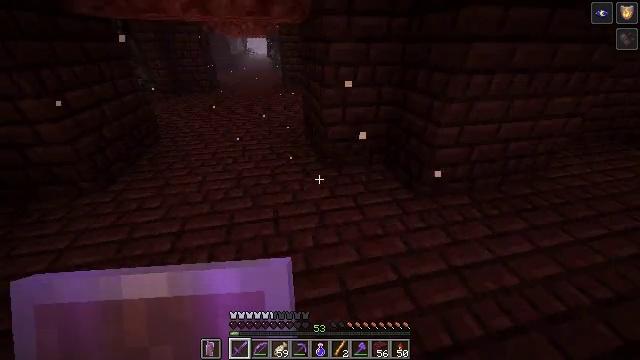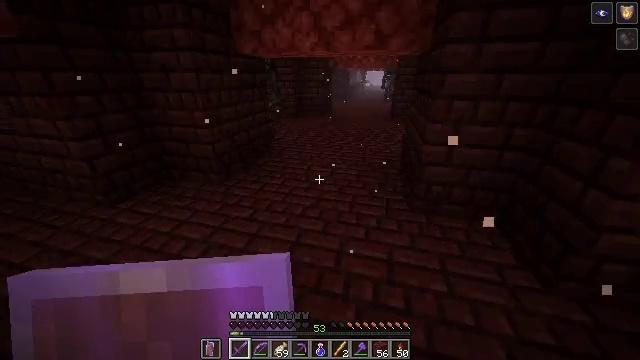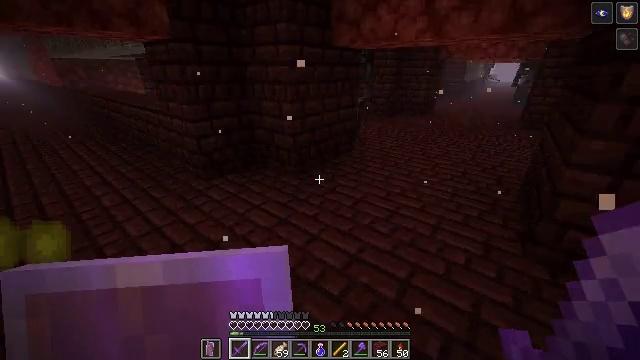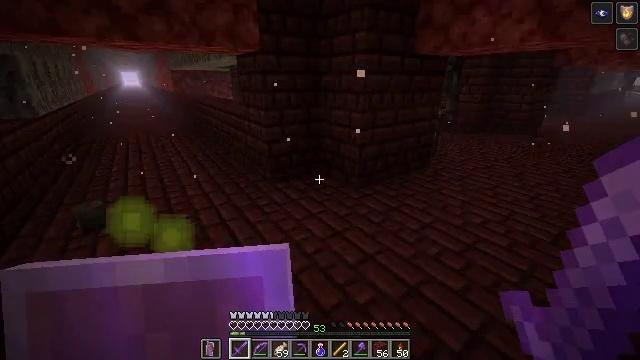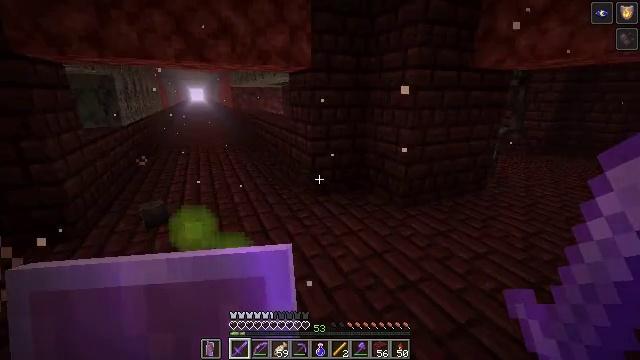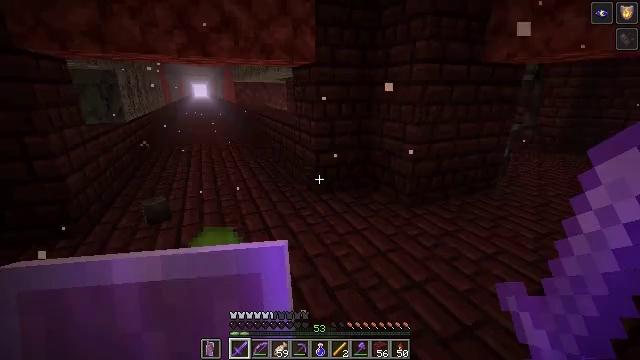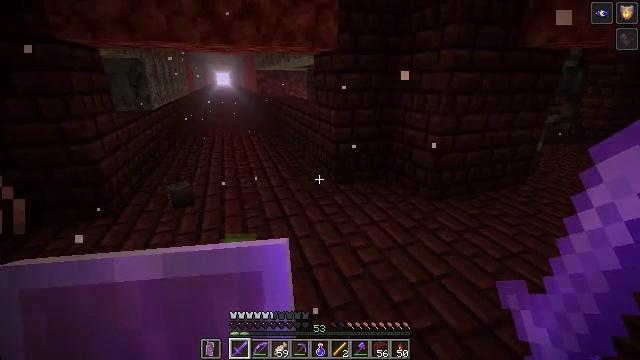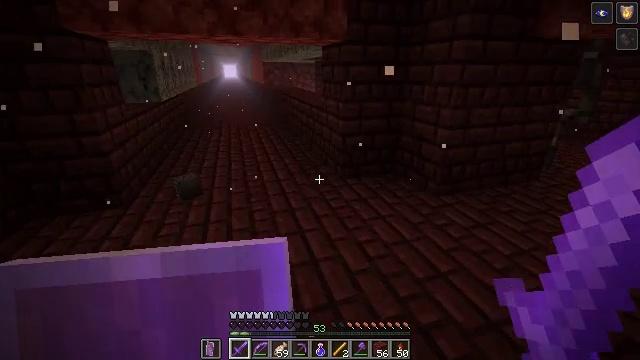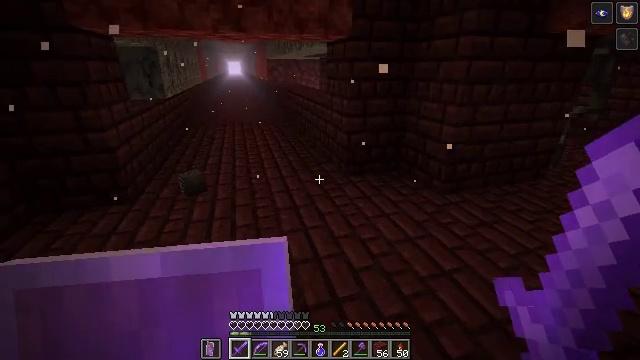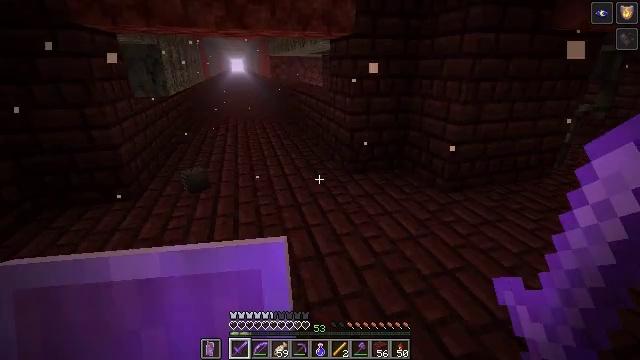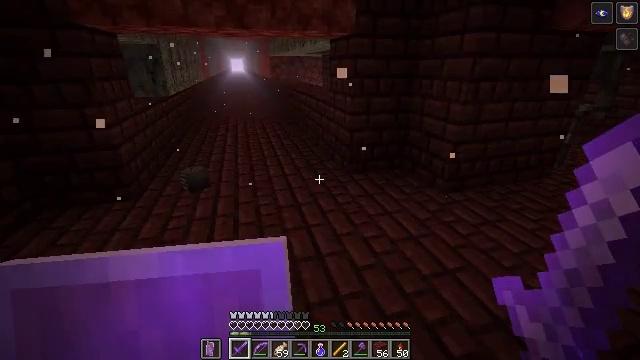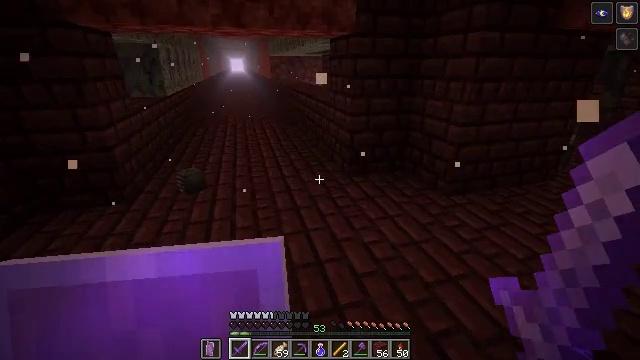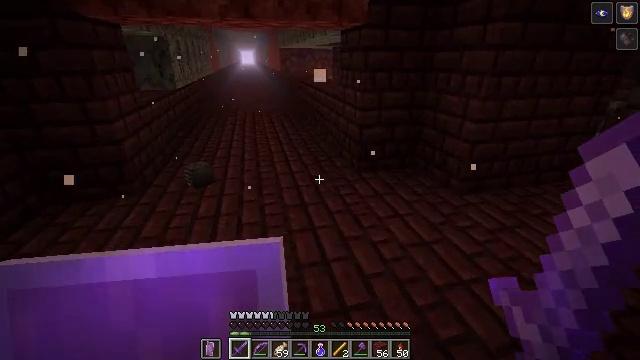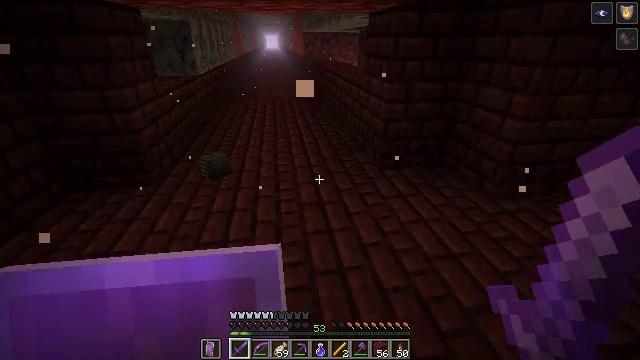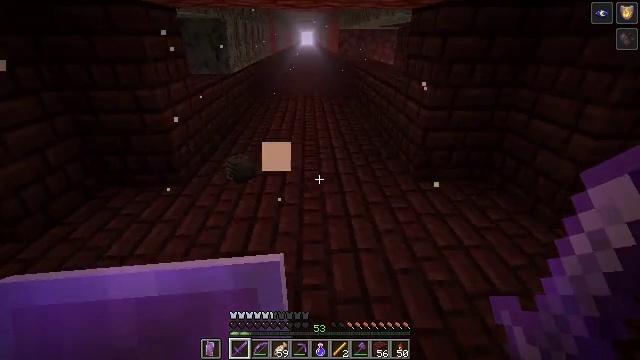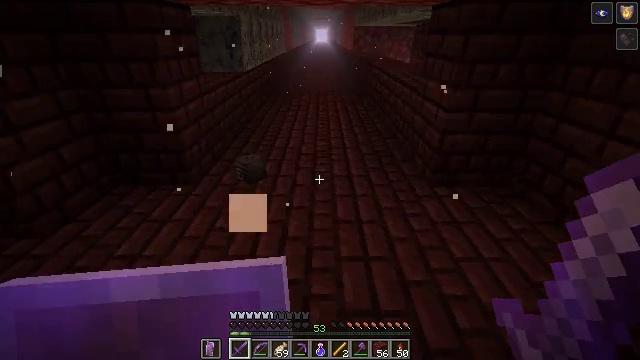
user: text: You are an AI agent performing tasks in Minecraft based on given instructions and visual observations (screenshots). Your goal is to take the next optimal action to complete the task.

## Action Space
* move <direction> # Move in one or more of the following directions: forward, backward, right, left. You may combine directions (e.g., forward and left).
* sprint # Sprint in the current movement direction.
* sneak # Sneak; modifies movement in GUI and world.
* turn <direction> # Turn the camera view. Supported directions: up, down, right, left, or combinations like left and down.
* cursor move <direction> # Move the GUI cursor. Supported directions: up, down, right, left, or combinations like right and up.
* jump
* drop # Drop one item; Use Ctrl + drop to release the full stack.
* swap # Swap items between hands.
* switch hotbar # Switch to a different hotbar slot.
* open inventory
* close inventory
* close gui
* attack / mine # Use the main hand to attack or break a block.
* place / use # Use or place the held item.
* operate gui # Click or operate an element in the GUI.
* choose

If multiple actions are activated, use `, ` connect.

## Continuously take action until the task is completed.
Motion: motion action
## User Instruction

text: Drop a stone sword.
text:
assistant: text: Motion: turn left and up
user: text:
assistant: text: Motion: turn left
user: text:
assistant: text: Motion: turn left and up
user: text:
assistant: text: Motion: turn left and up
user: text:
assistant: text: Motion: turn left
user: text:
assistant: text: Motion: turn left and down
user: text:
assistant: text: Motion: turn left and down
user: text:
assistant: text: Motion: no_op
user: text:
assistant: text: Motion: no_op
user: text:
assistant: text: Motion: no_op
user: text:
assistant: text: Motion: move forward
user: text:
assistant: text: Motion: move forward, turn left and down
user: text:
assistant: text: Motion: move forward, turn left and down
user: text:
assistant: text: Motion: move forward, turn left
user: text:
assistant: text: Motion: move forward, turn left
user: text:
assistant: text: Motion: move forward, turn left
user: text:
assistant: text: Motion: move forward, turn left and down
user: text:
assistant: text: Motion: move forward, turn left
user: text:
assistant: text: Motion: move forward
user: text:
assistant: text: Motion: move forward
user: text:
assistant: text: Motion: move forward
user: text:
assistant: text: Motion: move forward
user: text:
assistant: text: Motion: move forward
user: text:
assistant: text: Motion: move forward
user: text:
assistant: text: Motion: no_op
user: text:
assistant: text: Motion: turn right and down, open inventory
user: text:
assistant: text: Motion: turn right, open inventory
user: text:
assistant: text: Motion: turn right
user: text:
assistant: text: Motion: turn right
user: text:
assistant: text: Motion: turn right and down